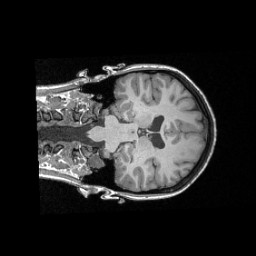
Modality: T1w
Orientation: coronal
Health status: healthy
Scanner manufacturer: siemens
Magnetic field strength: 3 T
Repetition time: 2.3 s
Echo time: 0.00287 s